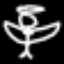
Label: angel